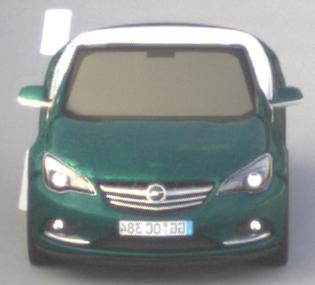
Make: Opel
Model: Cascada 1.4 Turbo
Detailed model: Cascada
Model produced from: 2013/03
Model produced until: 2015/01
Doors: 2
Color: blue
Road condition: dry road
Daytime: morning or afternoon
Contrast: medium contrast